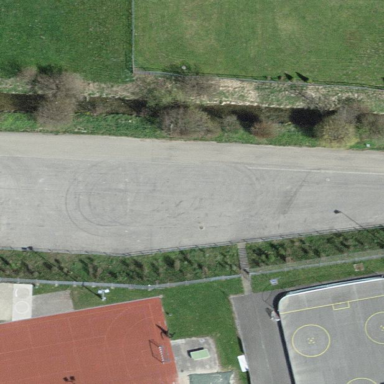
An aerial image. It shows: Parking area with asphalt surface.